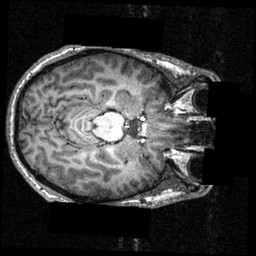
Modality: T1w
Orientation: axial
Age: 21
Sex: male
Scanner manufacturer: siemens
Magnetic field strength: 3.951 T
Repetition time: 1.5 s
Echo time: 0.00335 s